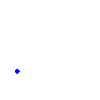
Particle: kaon